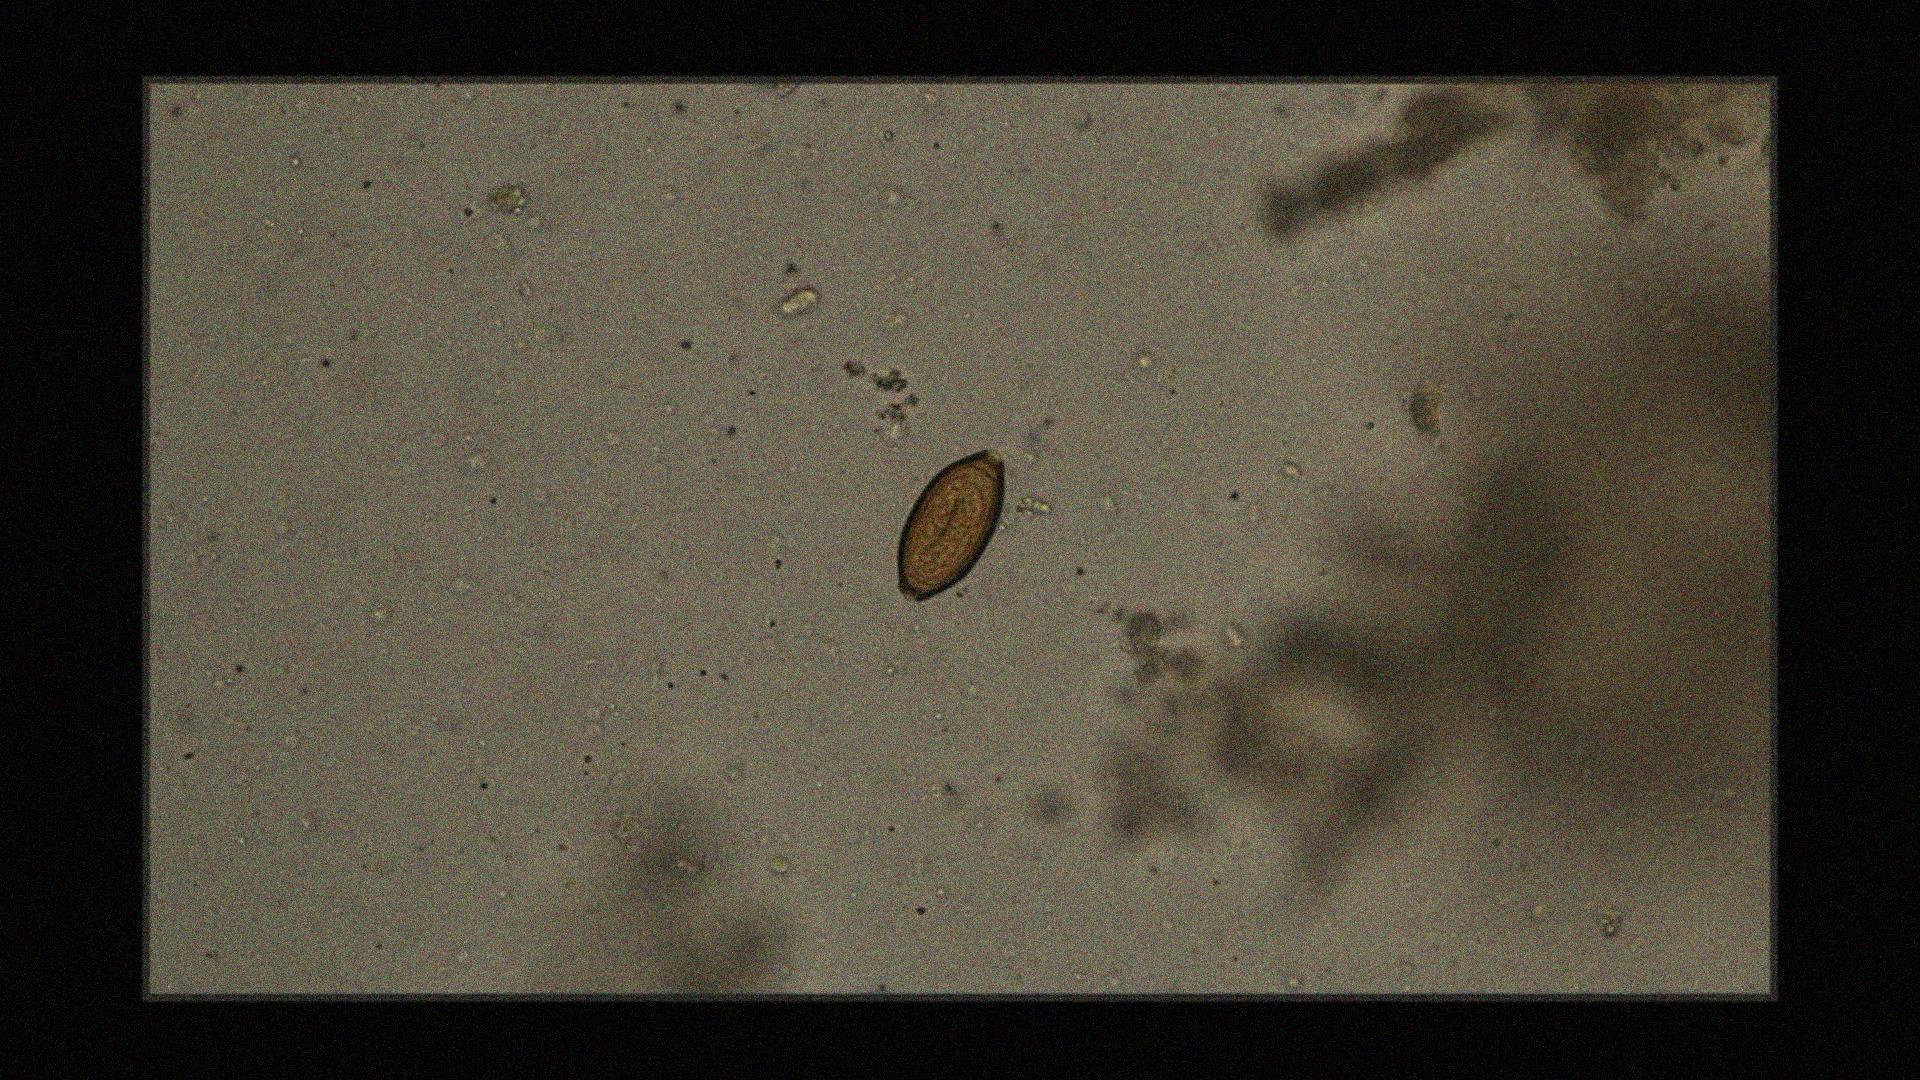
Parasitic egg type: Trichuris trichiura